Interaction volume radius: 5 \u00c5
Interaction volume height: 10 \u00c5
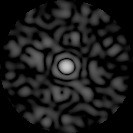
Disorder parameter: 0.7097